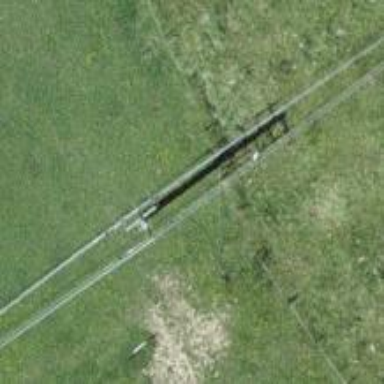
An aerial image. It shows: Power pole.